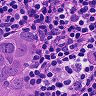
Metastatic tissue present: yes